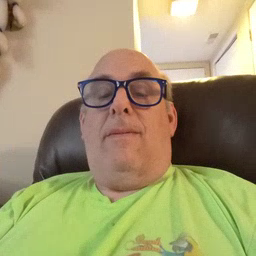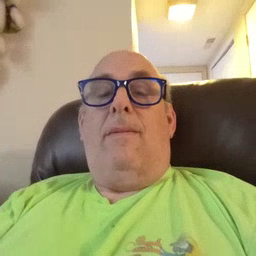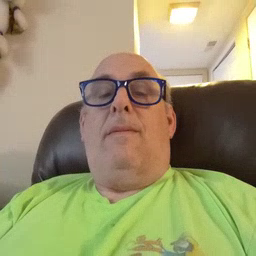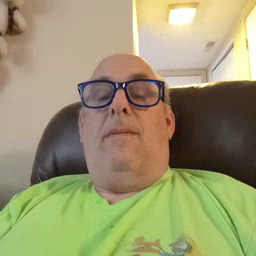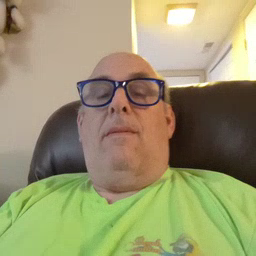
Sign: pen